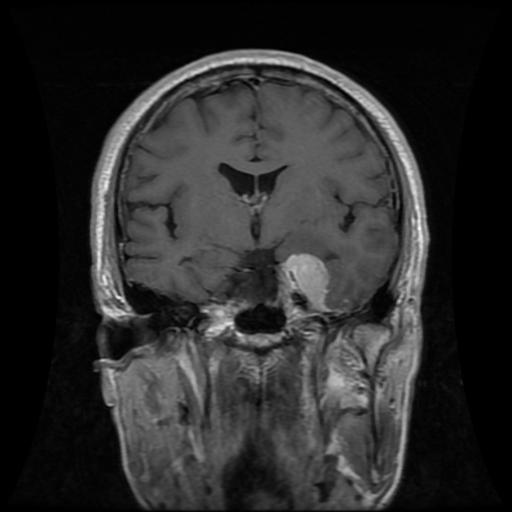
Label: meningioma